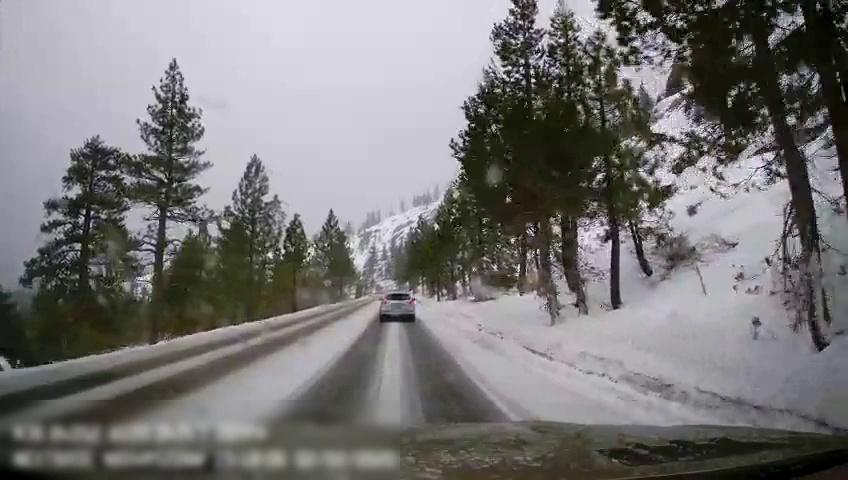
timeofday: Day
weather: Snowy
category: Drivable Space
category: Vehicles | Car